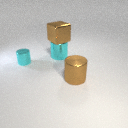
large cyan metal cylinder below large brown metal cube